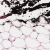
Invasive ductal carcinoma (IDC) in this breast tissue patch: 0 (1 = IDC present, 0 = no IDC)